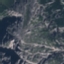
Land use / land cover class: HerbaceousVegetation